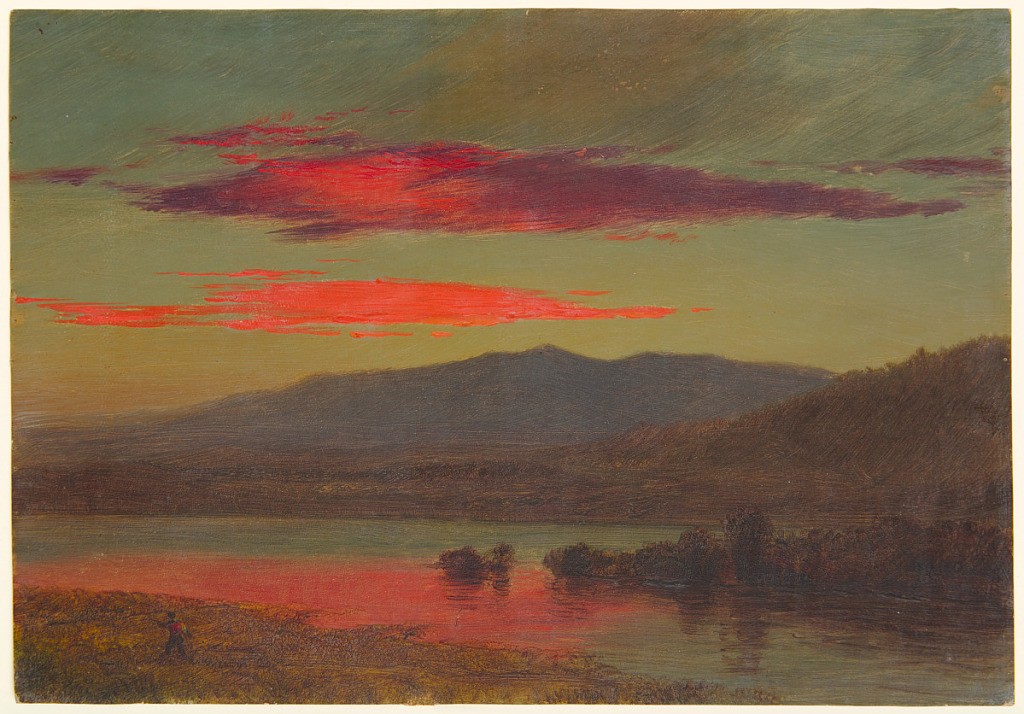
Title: Sunset, Hudson, New York
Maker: Frederic Edwin Church, American, 1826–1900
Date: December 25, 1873
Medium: Brush and oil, graphite on paperboard; verso: graphite
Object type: Drawing
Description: Landscape sketch showing a view of a vivid sunset over the Hudson River Valley looking toward the Catskill Mountains in the background. The brilliant pink-red clouds glow from the setting sun and are reflected in the Hudson River below. A heavily wooded island is visible in the river at center right. A small figure walks along the bank in the foreground at left and appears to hold a fishing pole or rifle.

Verso: Mixed sketches of ornamental architectural details and a baby.